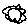
Label: sun